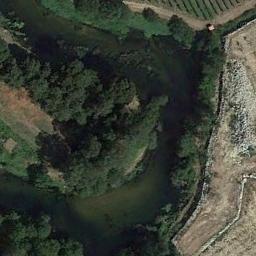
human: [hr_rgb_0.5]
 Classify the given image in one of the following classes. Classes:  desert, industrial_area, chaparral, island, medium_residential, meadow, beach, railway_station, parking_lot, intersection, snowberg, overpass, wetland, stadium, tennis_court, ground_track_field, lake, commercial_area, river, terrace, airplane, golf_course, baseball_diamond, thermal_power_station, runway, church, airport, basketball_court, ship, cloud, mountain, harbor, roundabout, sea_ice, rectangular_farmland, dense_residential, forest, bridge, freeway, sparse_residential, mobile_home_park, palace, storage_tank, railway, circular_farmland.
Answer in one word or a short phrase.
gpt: river